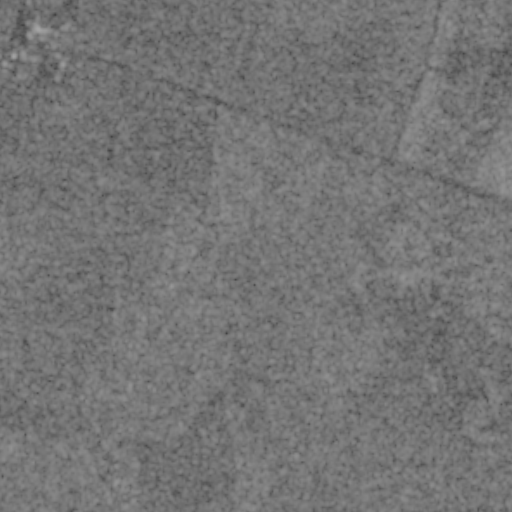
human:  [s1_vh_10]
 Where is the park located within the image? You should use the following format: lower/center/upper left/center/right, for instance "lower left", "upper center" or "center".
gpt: The park is located in the lower left of the image.
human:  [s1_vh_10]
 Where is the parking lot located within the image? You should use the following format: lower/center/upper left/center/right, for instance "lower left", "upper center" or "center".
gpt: The parking lot is located in the upper left of the image.
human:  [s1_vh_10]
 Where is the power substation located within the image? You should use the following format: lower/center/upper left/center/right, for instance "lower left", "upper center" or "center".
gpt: The power substation is located in the upper left of the image.
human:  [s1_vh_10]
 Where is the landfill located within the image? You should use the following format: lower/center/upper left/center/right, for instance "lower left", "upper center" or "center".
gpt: There is no landfill in the image.

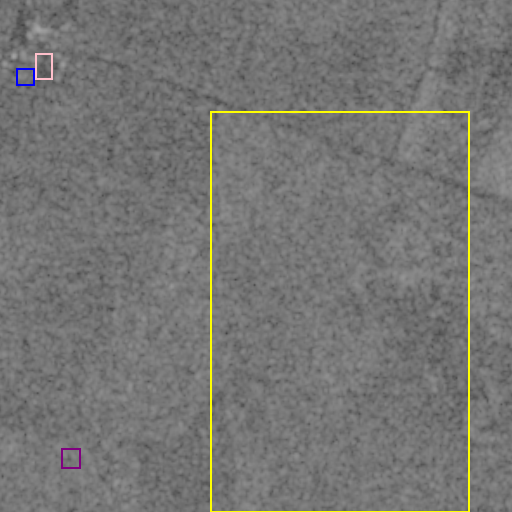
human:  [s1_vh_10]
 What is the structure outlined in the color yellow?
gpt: The structure outlined in yellow is a crop field.
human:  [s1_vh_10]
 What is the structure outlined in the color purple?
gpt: The structure outlined in purple is a park.
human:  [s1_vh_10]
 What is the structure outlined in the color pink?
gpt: The structure outlined in pink is a parking lot.
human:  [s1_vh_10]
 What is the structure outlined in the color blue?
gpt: The structure outlined in blue is a power substation.
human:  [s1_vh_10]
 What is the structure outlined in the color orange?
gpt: There is no orange outline.